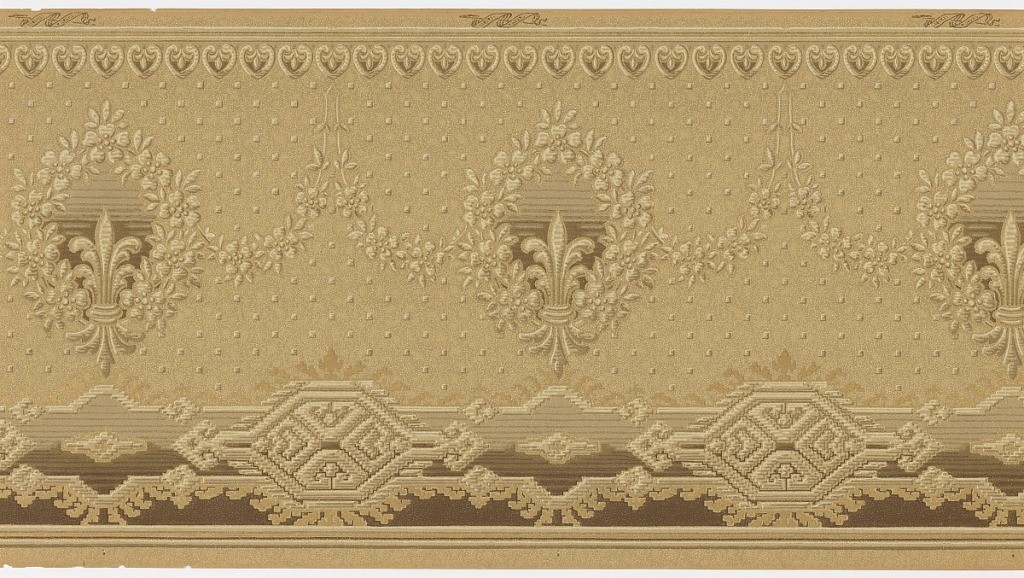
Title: Frieze
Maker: Liberty Wall Paper Company, Schuylerville, New York
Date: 1905–1915
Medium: Machine-printed paper
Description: Art nouveau/mission style. Floral wreaths with fleur-de-lis insets connected by floral swags suspended from top band of palmette-like ornaments. The bottom third has a band of large geometric medallions and rest of the background has small, staggered, modeled squares. All forms are outlined in thin beading.Tan ground covered in light grey fanning circles and irregular white dots. Printed in tans, browns and metallic gold. Printed in selvedge: "Liberty Papers"